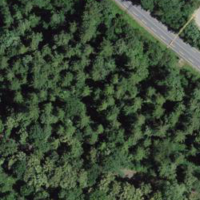
EUNIS habitat code: 44
Species observed at this site:
Acer campestre